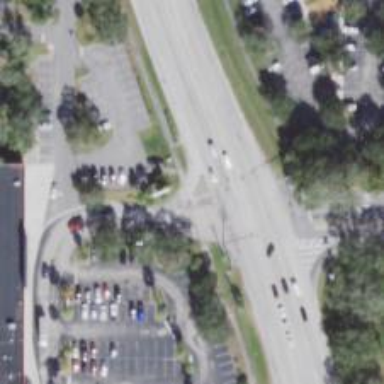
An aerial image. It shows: Footway located on traffic island.